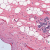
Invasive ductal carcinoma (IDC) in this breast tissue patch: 0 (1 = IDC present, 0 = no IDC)